Aerial crown-view tile of a tropical tree (Barro Colorado Island, Panama), acquired 20250512:
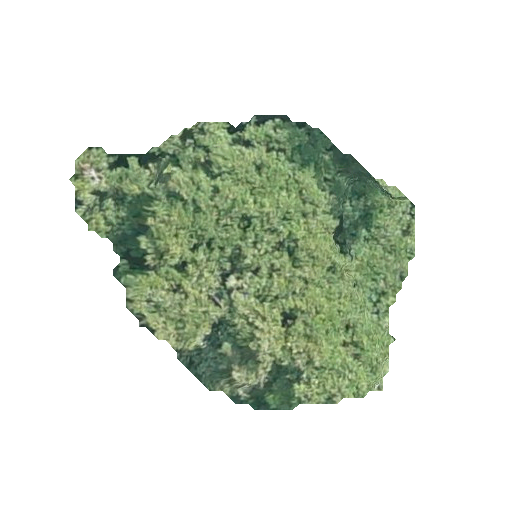
Species: Prioria copaifera
GBIF accepted scientific name: Prioria copaifera
Crown area: 103.558 m²